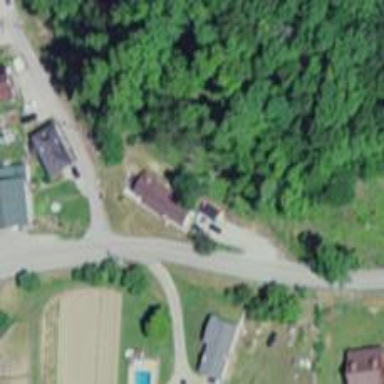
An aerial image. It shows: Tertiary road.